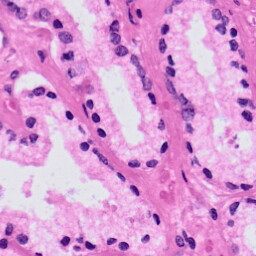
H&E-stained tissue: Prostate